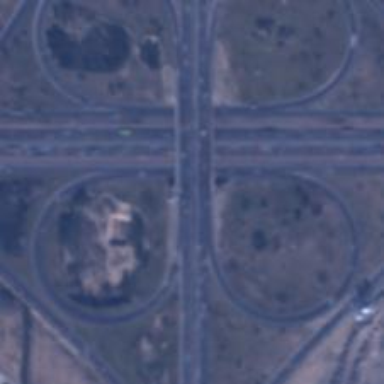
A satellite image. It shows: Motorway junction.